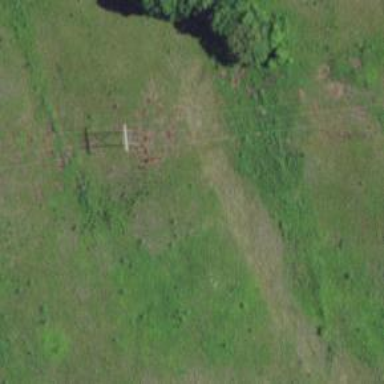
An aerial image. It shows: H-frame power tower design.